Question: I am using the <URL> service and within their settings they allow you to include some custom CSS. I am including
'''
@import url(http://swag-box.herokuapp.com/chargify.css);
'''
I can see that the CSS is being embedded into the page but It doesn't seem to be affecting the page in anyway.

You can view the live page <URL>.
What exactly is the problem here?
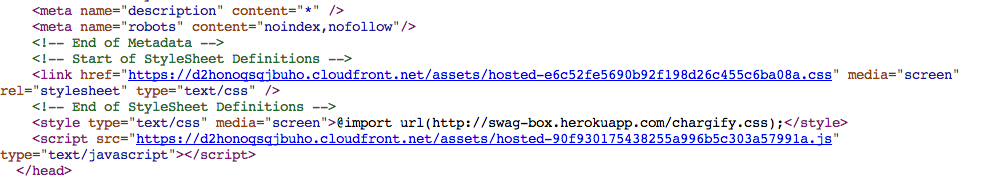
Answer: Using '@import' is not necessary. You can just do:
'''
<link rel="stylesheet" type="text/css" href="//swag-box.herokuapp.com/chargify.css">
'''
The use of '//' makes the request use the same scheme as the page. In your case the page scheme is 'https'. However, you were including via 'http'. Some browsers will considre this unsafe and block the resource. is why you were not seeing the import (it was working). You can of course change the '@import' to use 'https' or '//'.
You can also update the browser settings to allow the unsafe resource to be loaded, but this is a per-user setting. If you are using Chrome, you will notice a shield to the left of the favorites star.
No quotes are required in the 'url' declaration for '@import'.
EDIT: always use 'https'